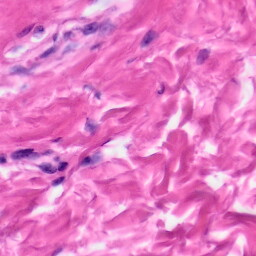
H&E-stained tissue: Skin